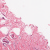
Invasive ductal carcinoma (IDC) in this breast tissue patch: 0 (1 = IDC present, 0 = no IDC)